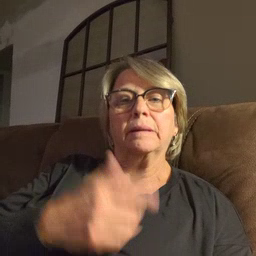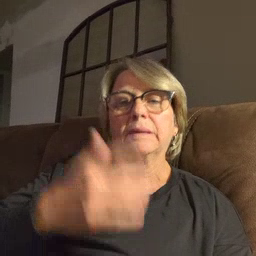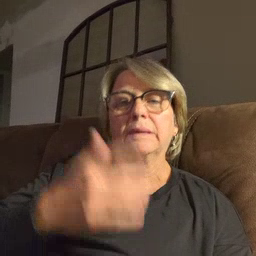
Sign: napkin